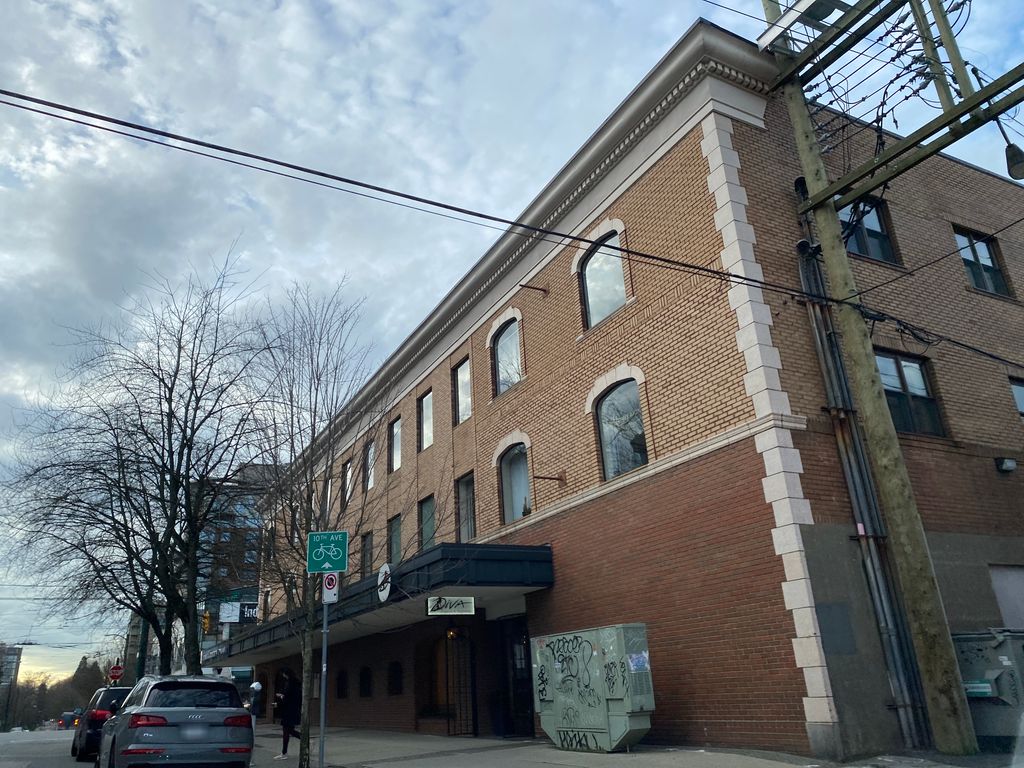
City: vancouver